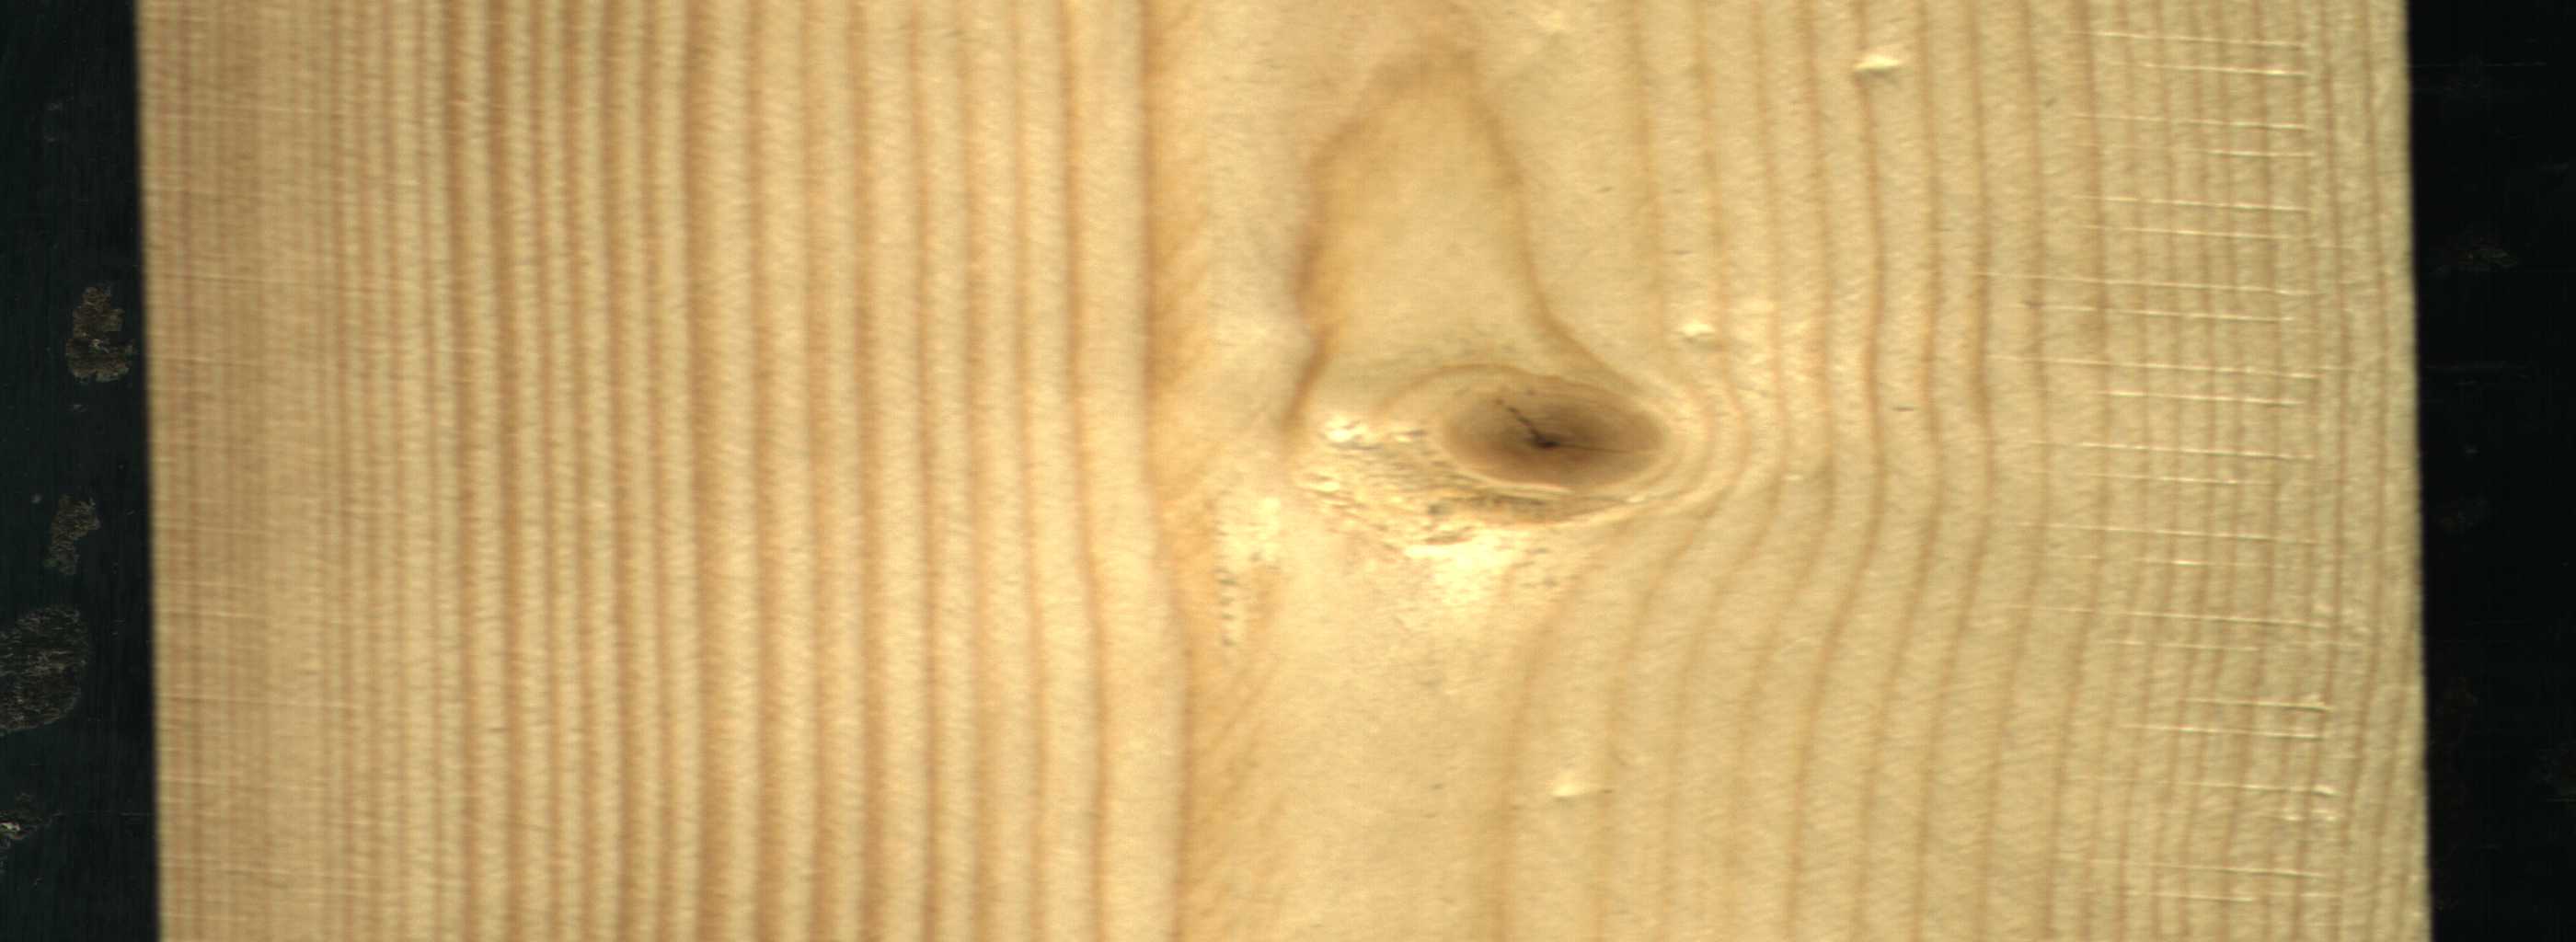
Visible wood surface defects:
knot_with_crack